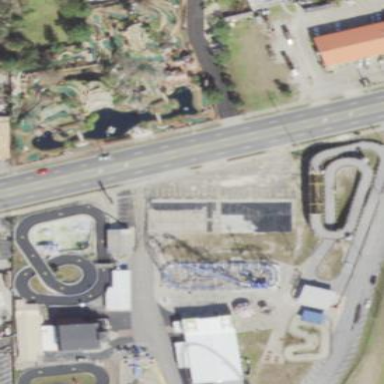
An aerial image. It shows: Miniature golf leisure land.